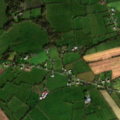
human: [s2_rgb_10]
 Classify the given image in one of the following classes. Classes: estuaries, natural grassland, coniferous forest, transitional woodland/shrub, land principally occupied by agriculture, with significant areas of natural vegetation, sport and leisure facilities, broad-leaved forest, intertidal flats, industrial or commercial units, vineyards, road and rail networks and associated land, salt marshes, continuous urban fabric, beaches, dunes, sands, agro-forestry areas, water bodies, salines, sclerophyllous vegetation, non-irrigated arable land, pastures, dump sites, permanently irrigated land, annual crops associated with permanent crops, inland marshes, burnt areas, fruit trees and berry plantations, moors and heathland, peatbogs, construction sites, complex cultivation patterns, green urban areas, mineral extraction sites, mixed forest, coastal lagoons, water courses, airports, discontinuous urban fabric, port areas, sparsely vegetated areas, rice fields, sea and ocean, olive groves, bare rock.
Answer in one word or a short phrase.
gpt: non-irrigated arable land, pastures, complex cultivation patterns